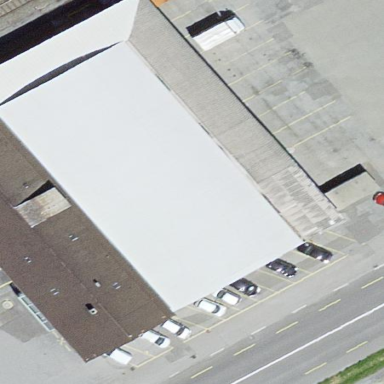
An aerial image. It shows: Industrial building.